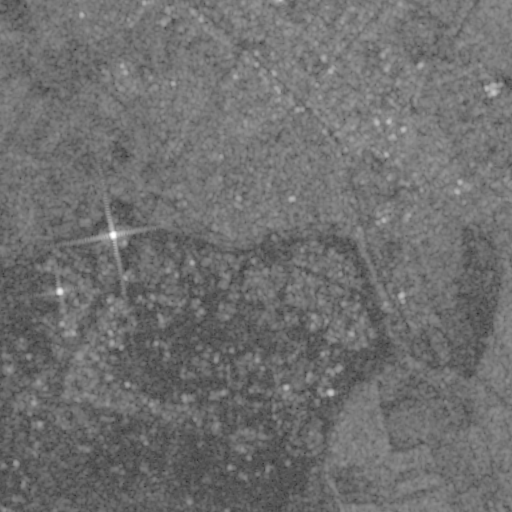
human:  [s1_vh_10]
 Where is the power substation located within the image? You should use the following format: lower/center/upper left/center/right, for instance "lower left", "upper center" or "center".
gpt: The power substation is located in the upper center of the image.
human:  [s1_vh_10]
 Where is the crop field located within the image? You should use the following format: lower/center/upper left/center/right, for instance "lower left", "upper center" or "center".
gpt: There is no crop field in the image.

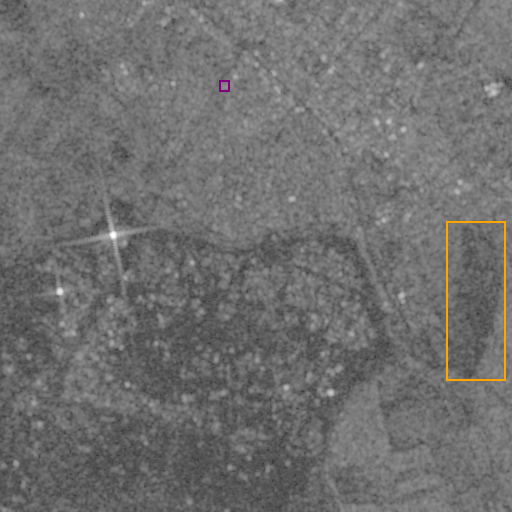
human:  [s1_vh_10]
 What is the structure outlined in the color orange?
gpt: The structure outlined in orange is a park.
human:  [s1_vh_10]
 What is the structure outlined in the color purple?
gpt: The structure outlined in purple is a power substation.
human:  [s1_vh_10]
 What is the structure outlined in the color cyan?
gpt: There is no cyan outline.